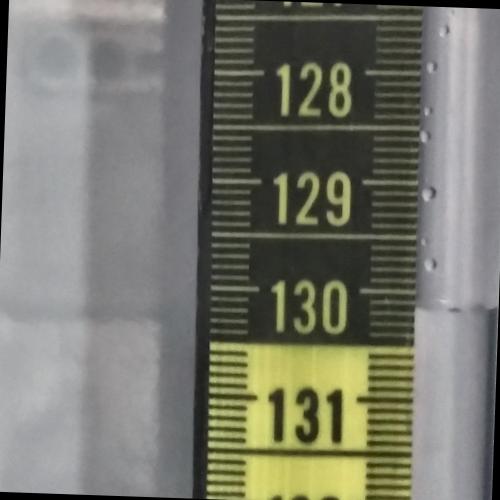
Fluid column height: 130.1 cm